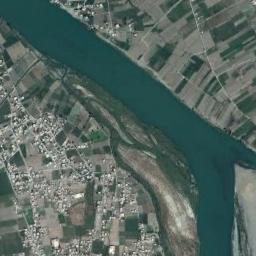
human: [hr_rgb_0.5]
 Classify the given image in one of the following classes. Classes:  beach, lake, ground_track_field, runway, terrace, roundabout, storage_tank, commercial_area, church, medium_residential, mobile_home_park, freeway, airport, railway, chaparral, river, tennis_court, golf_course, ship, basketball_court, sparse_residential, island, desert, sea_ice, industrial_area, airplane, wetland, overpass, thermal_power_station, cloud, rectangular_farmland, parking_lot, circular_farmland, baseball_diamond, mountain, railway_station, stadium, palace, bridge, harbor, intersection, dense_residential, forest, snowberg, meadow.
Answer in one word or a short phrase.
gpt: river